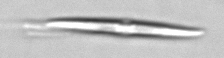
Label: Pseudo-nitzschia